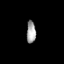
Tissue: prostate
Cell type: T cells
Senescence score: 0.2219
Nuclear area (px): 206
Mean DAPI intensity: 158.68